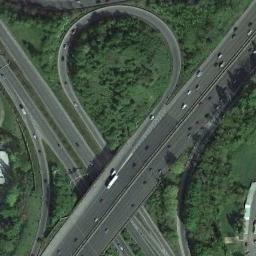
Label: overpass